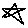
Label: star